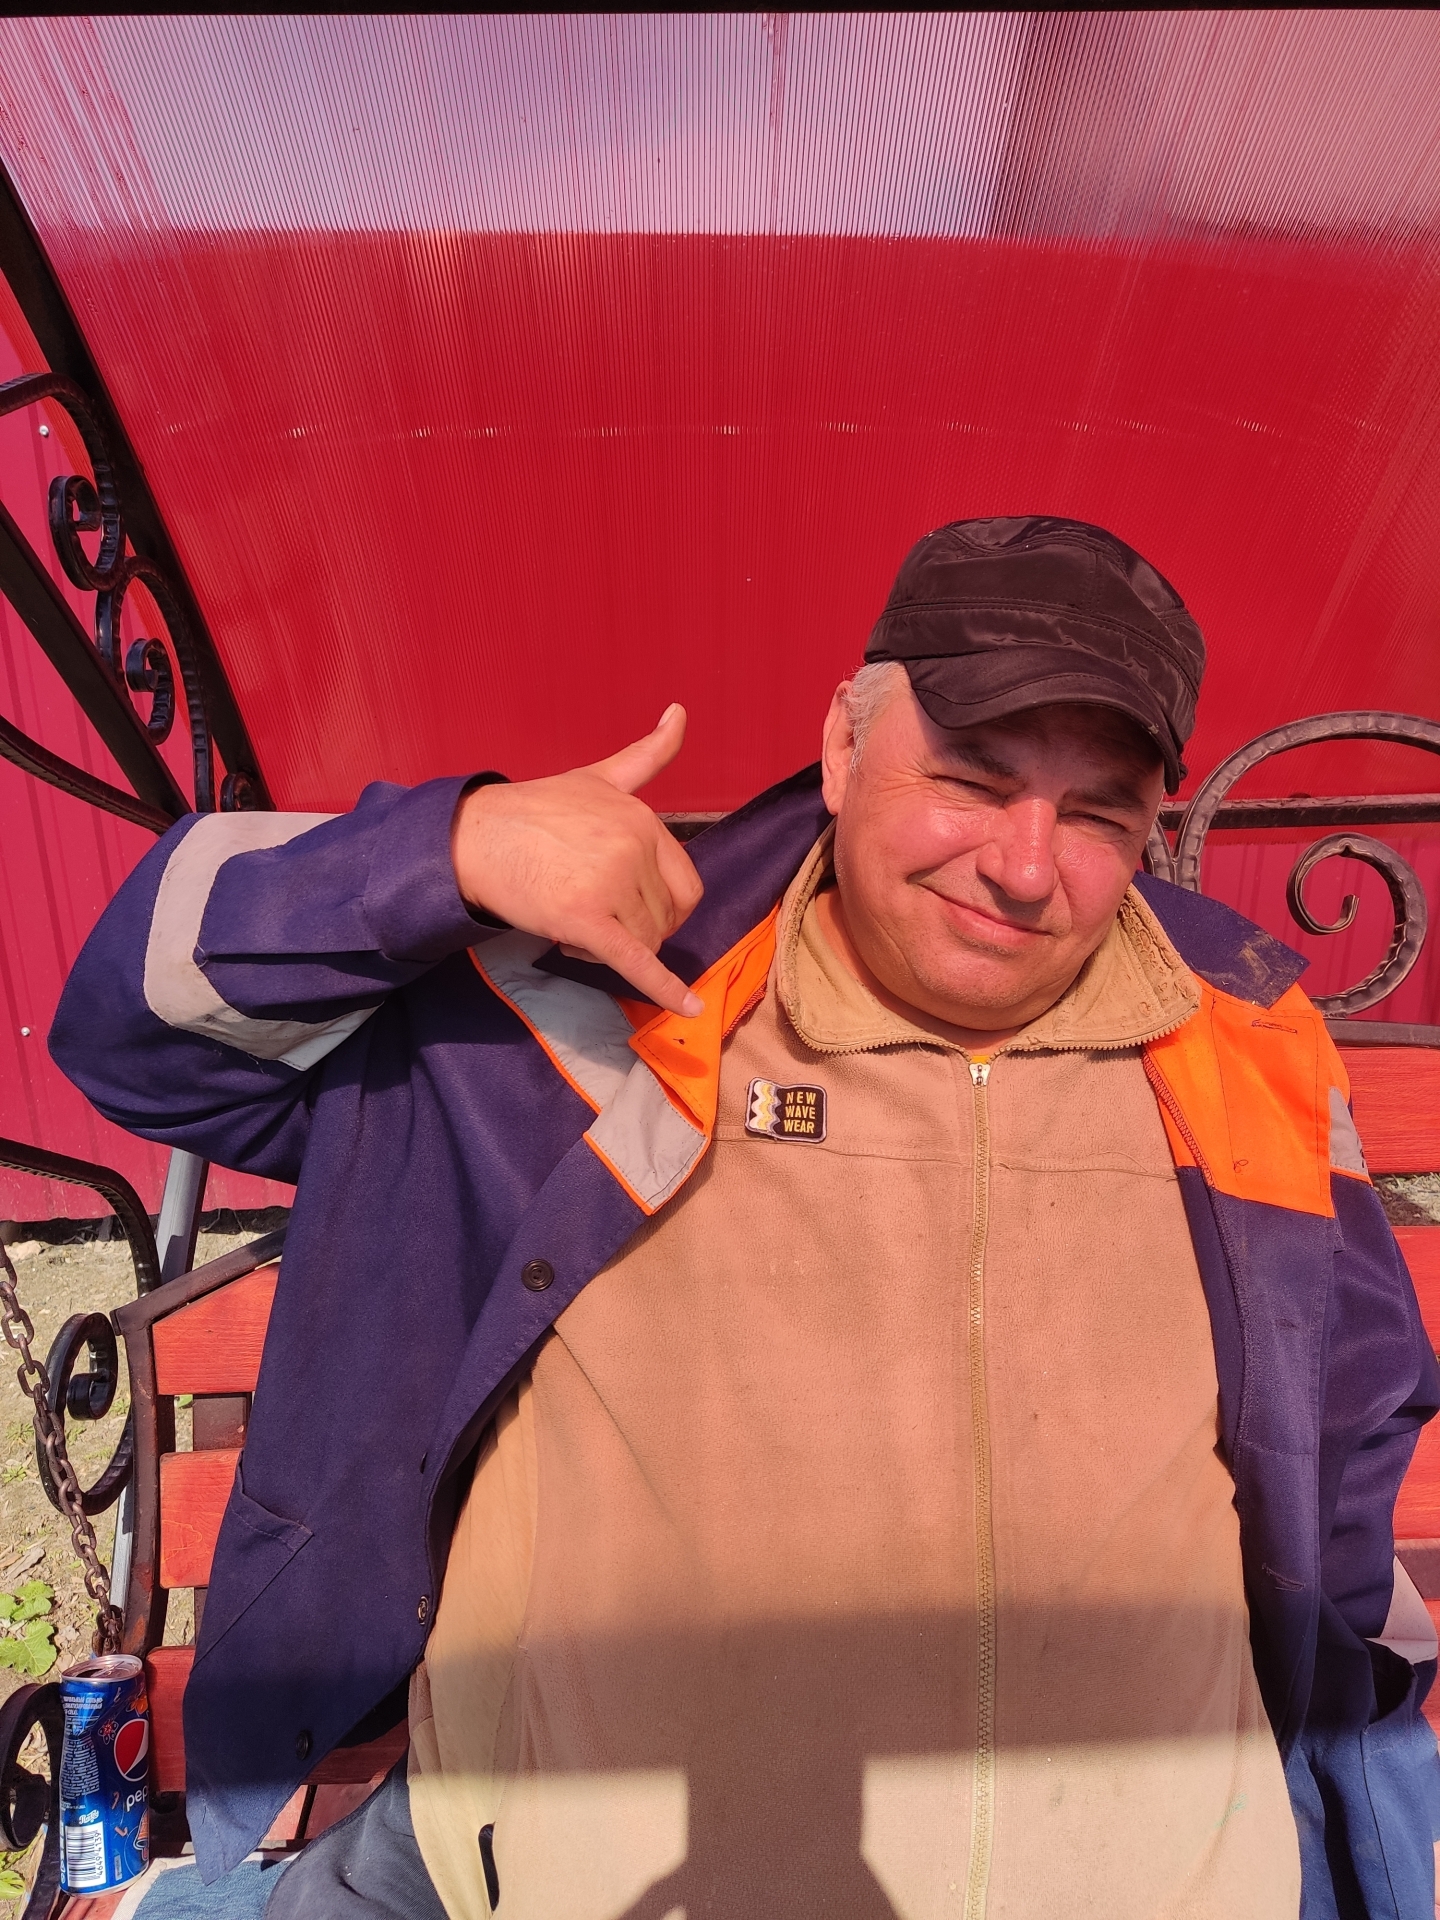
Label: clear